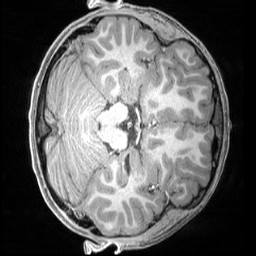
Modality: T1w
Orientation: axial
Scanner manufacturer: siemens
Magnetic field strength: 3 T
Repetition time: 2.4 s
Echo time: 0.00224 s